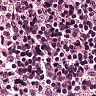
Metastatic tissue present: no